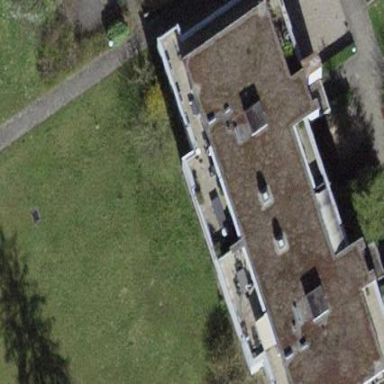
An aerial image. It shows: Building with flat roof.